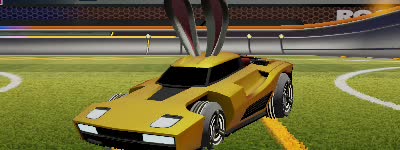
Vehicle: breakout